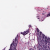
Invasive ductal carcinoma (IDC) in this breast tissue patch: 0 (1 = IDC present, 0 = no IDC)